Field crop: maize
Growth stage: 1
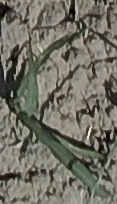
Species: sorghum